Field crop: maize
Growth stage: 2
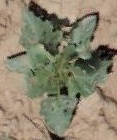
Species: datura